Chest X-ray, PA view. Patient: 58 years old, sex M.
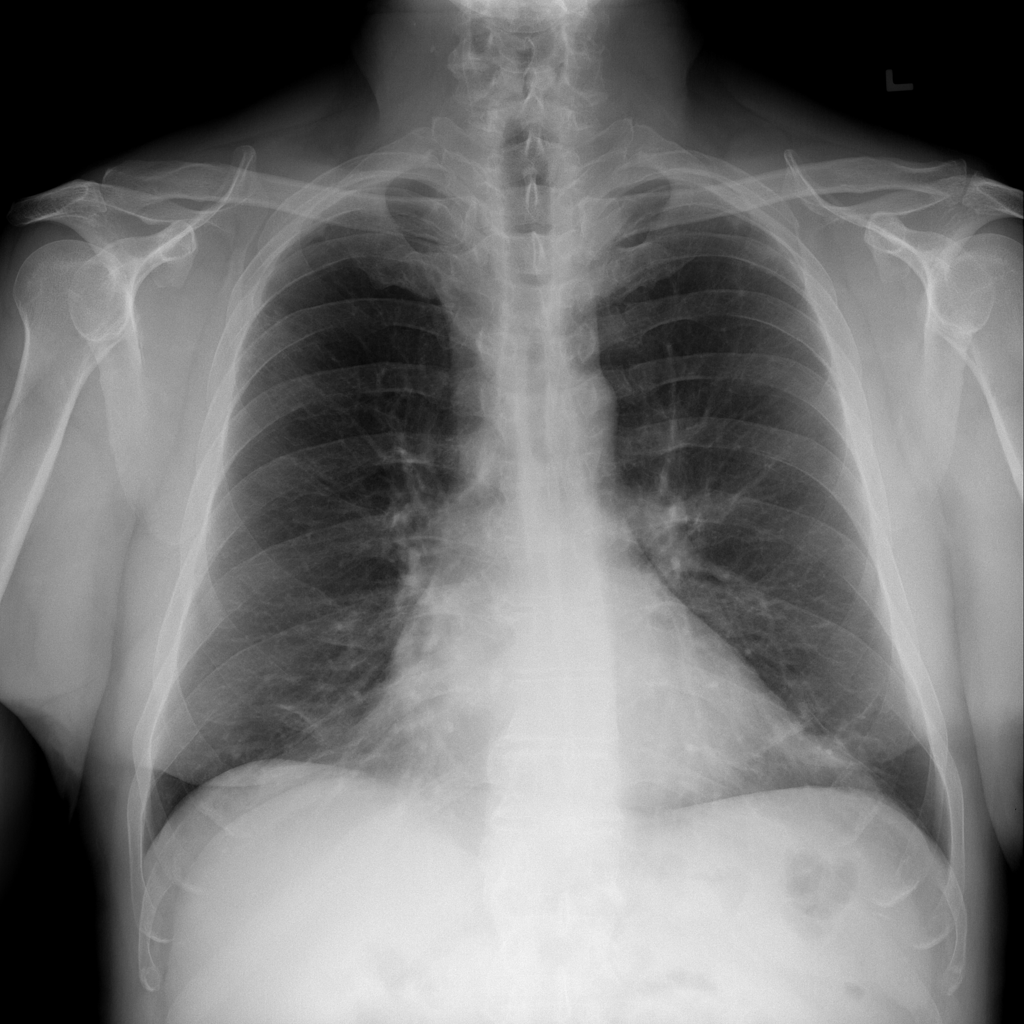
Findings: No Finding